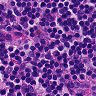
Metastatic tissue present: no